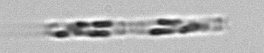
Label: Cerataulina_pelagica